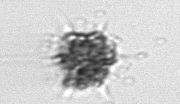
Label: Dictyocha